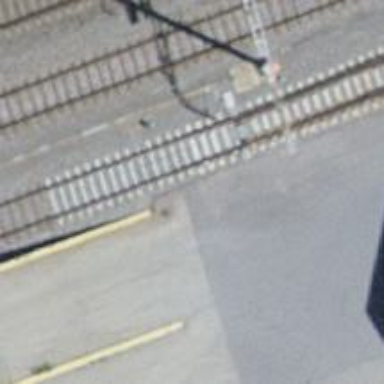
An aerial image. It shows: Railway switch with the turnout side on the left.